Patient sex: F
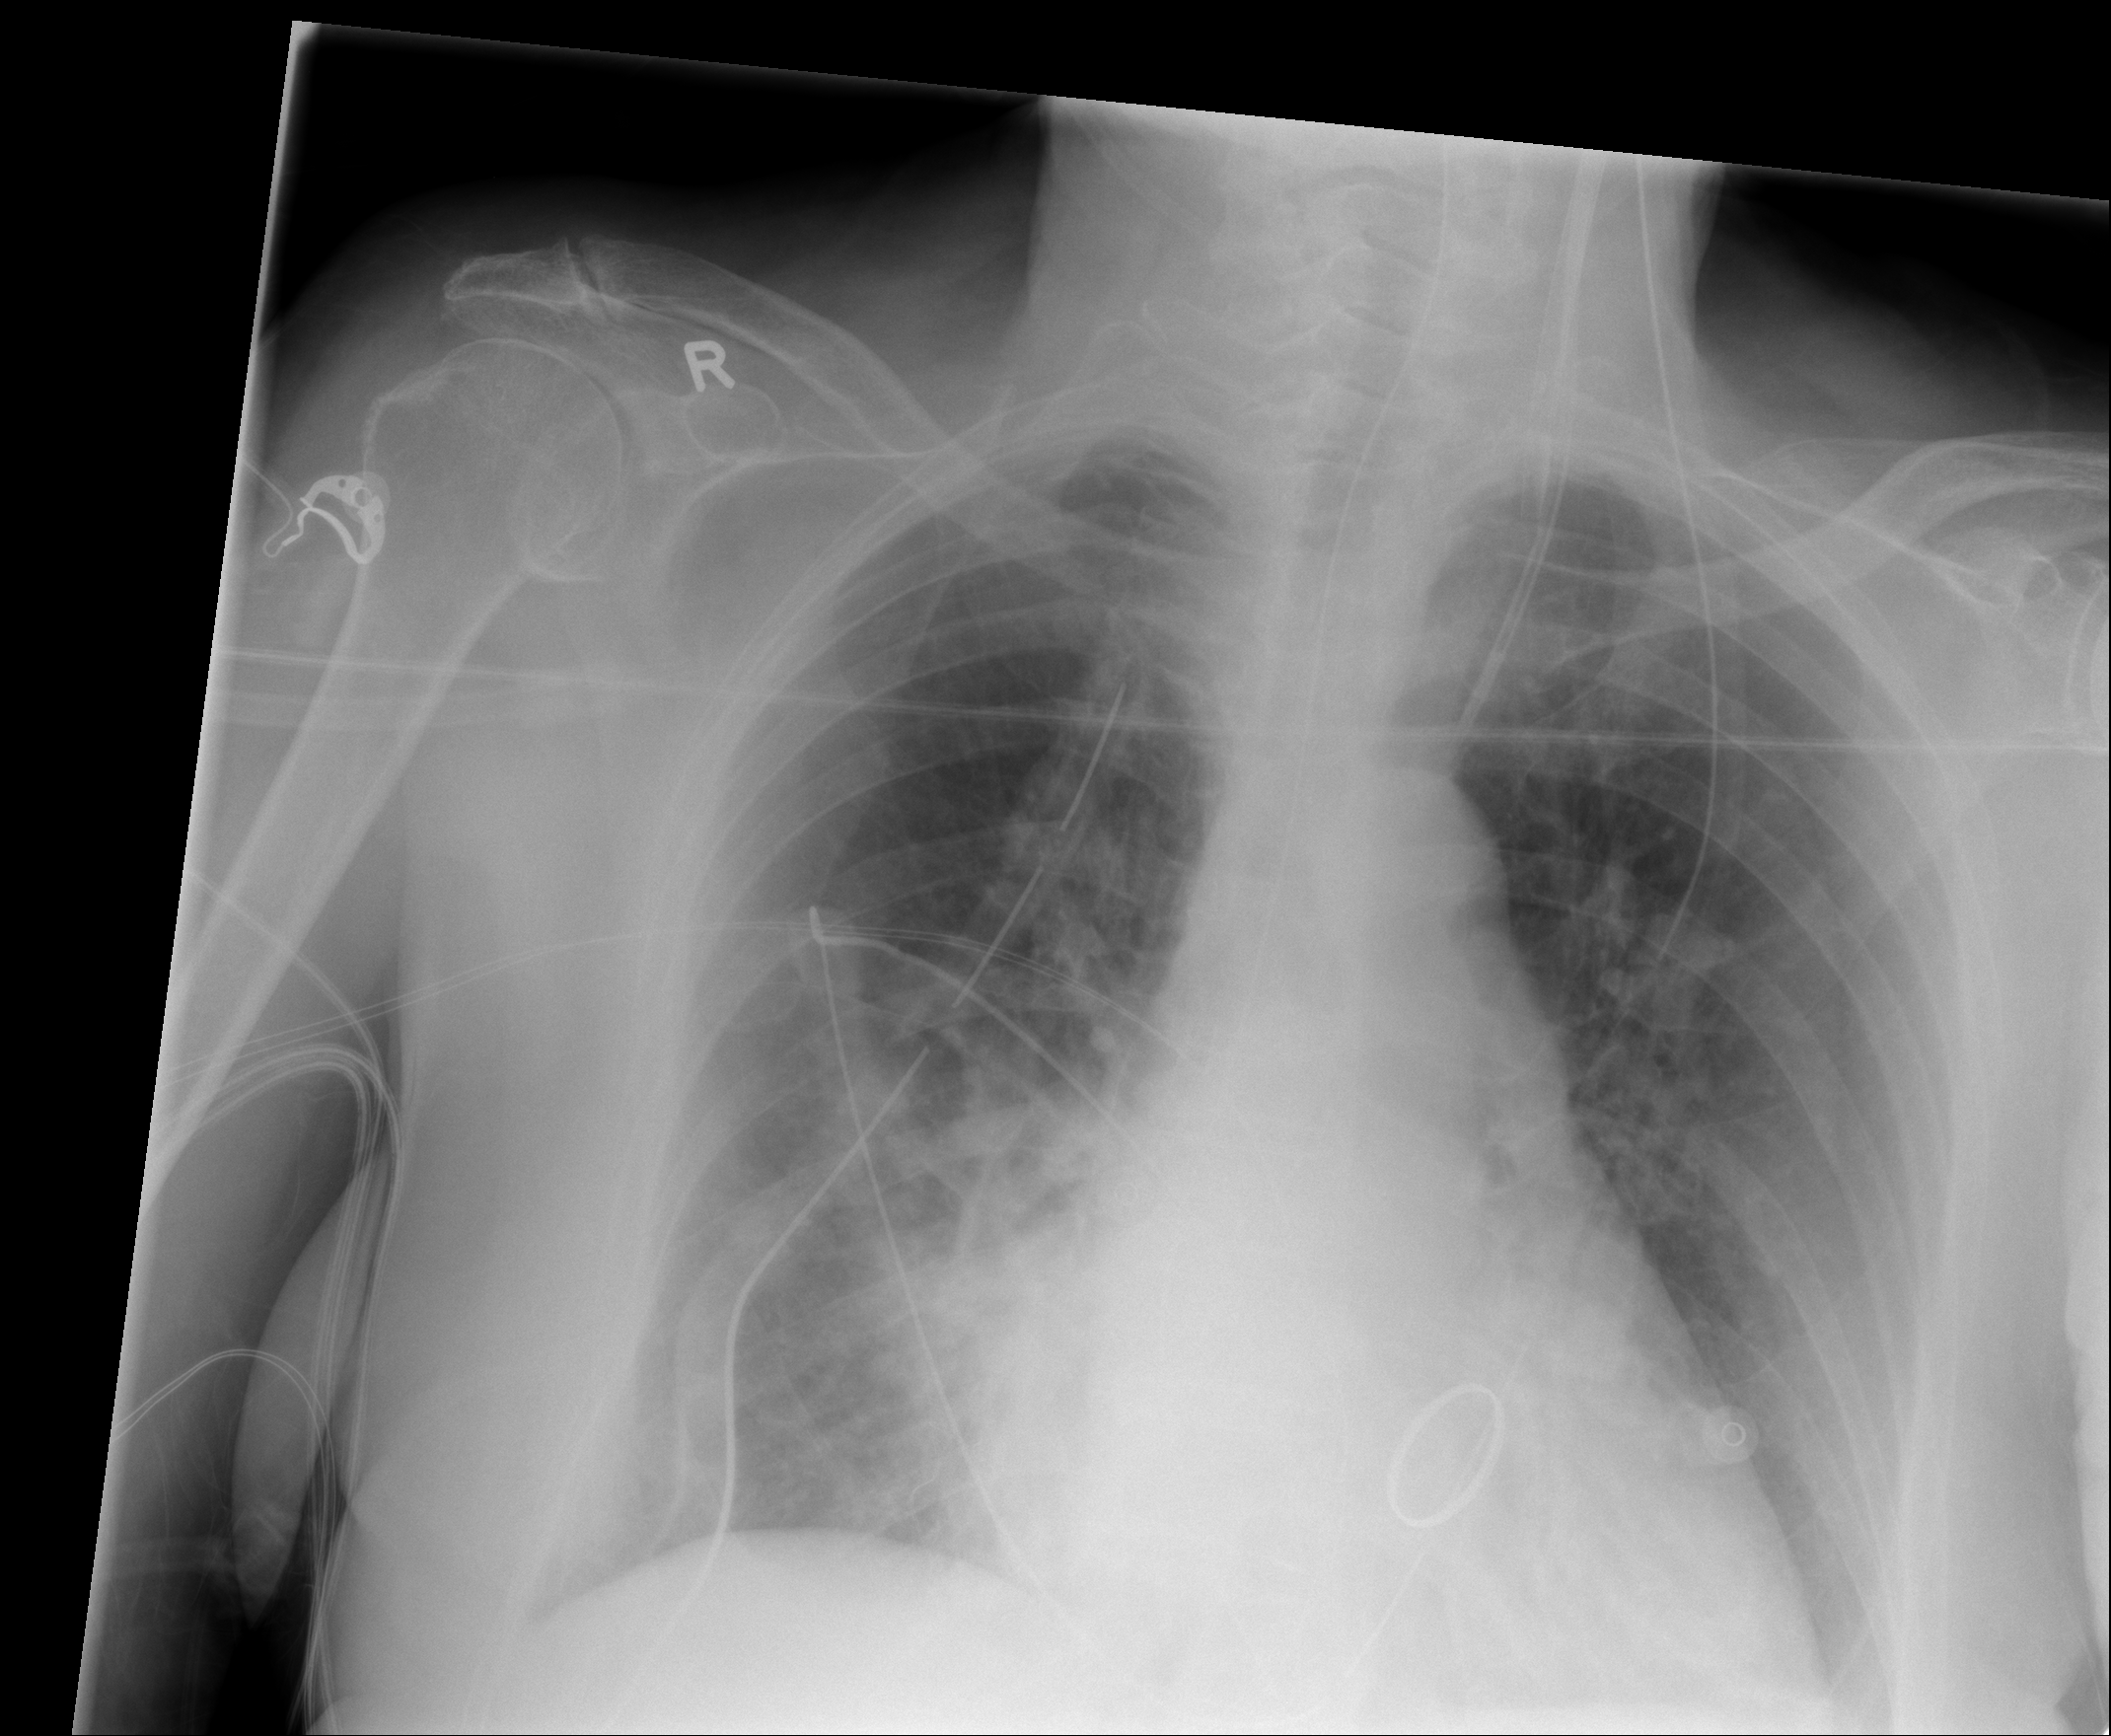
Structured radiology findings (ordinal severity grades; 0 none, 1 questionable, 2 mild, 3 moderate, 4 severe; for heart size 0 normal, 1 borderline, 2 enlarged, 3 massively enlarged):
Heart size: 2
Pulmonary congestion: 2
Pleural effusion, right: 0
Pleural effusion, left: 0
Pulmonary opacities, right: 2
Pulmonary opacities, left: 1
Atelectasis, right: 2
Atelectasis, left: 0